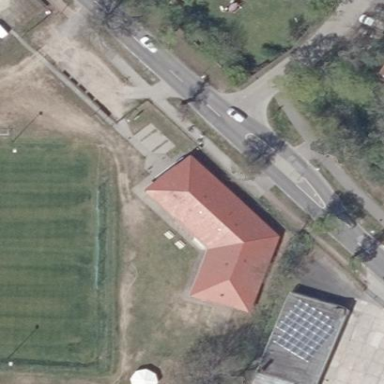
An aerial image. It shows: Building.